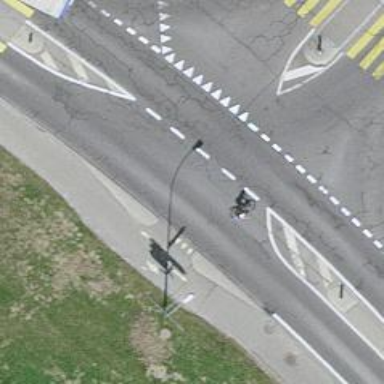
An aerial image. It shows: Cycleway.